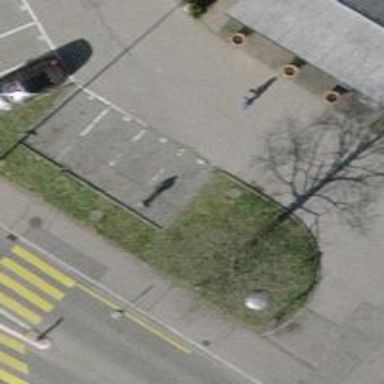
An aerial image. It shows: Charging station.